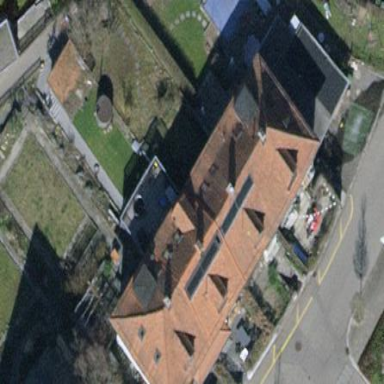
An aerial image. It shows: Building with tiled roof.